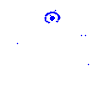
Particle: electron